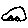
Label: car